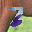
Label: 7